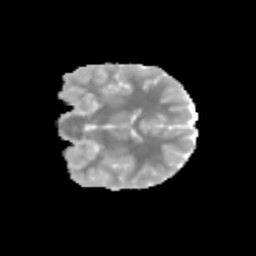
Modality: MD
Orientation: coronal
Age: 10
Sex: female
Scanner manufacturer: siemens
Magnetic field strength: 3 T
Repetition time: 3.8 s
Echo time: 0.07 s